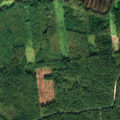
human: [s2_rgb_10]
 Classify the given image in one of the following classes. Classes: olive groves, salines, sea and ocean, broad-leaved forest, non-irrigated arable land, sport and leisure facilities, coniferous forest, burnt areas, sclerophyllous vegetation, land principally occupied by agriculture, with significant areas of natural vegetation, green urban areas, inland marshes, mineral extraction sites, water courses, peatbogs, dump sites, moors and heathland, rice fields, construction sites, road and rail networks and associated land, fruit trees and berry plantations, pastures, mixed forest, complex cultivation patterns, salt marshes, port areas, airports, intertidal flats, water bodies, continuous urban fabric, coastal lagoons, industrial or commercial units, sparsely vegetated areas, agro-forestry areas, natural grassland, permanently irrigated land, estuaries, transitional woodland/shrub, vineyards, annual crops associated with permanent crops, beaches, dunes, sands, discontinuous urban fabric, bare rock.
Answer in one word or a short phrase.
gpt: broad-leaved forest, coniferous forest, mixed forest, peatbogs